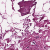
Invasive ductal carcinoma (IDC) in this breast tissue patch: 0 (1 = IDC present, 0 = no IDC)